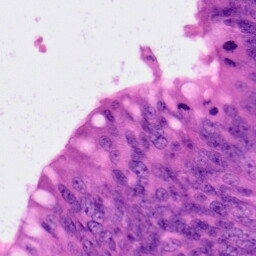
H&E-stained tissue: Colon